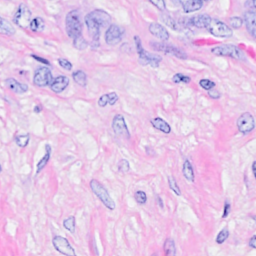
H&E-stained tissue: Breast